Aerial crown-view tile of a tropical tree (Barro Colorado Island, Panama), acquired 20241216:
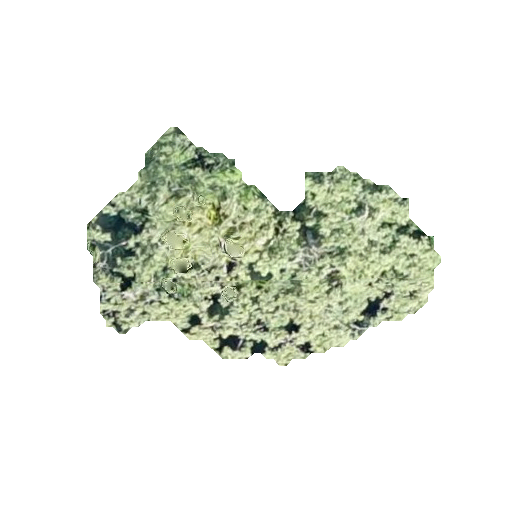
Species: Cordia alliodora
GBIF accepted scientific name: Cordia alliodora
Crown area: 76.909 m²